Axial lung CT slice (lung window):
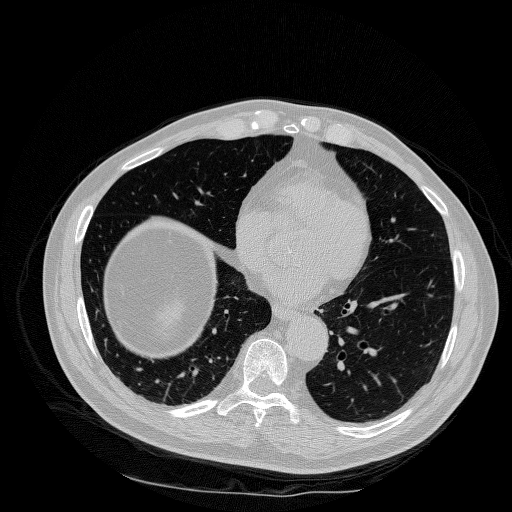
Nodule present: no